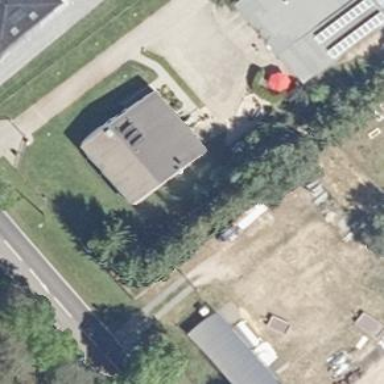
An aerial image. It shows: Terrace-style building with gabled roof.